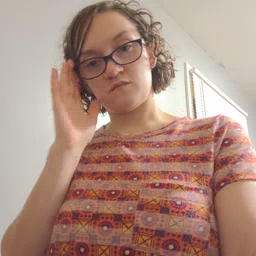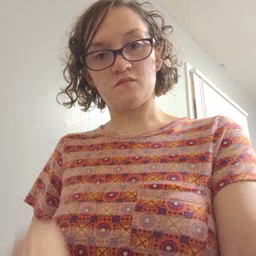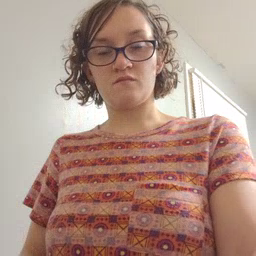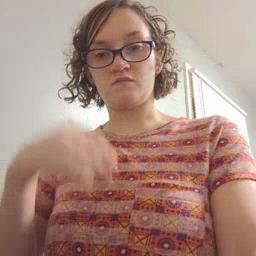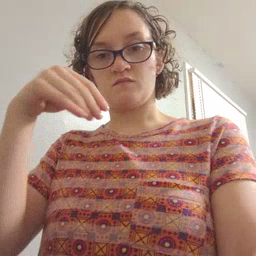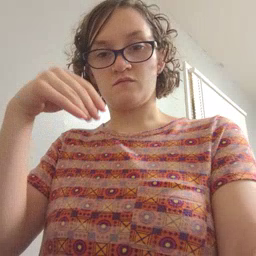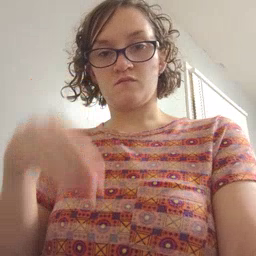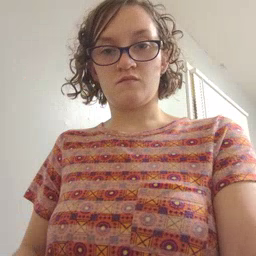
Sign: store